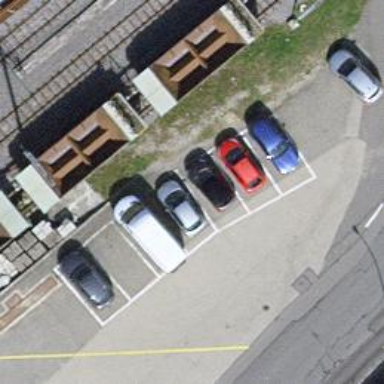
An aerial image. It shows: Parking lane with park and ride facilities available.